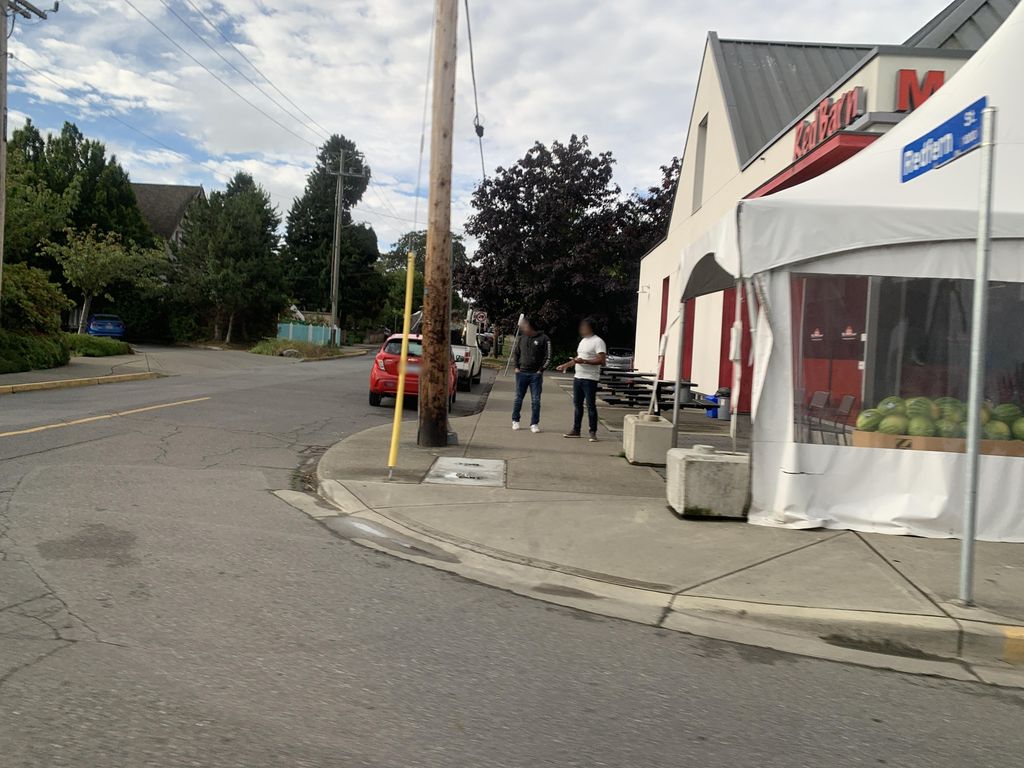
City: victoria